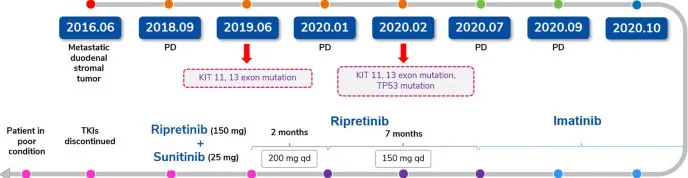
Treatment summary for case 2 (duodenal stromal tumor with multiple metastases).
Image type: chart (chart)